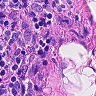
Metastatic tissue present: no